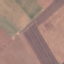
Land use / land cover class: AnnualCrop